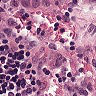
Metastatic tissue present: no